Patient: sex F, age 34
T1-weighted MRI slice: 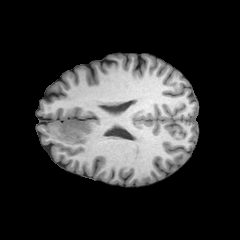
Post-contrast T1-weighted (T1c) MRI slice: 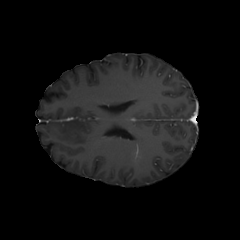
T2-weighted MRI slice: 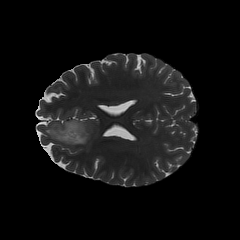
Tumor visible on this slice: yes
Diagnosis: Astrocytoma, IDH-mutant
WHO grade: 2